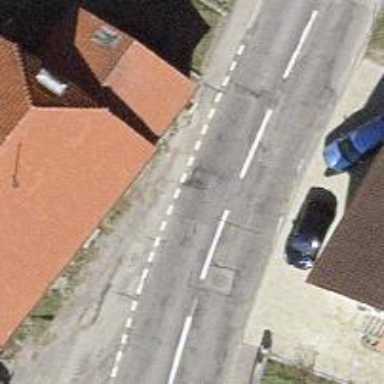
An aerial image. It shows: Asphalt road classified as tertiary.